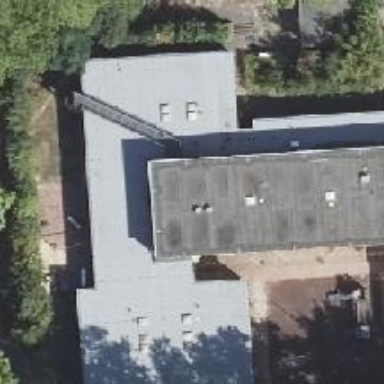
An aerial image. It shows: Kindergarten.